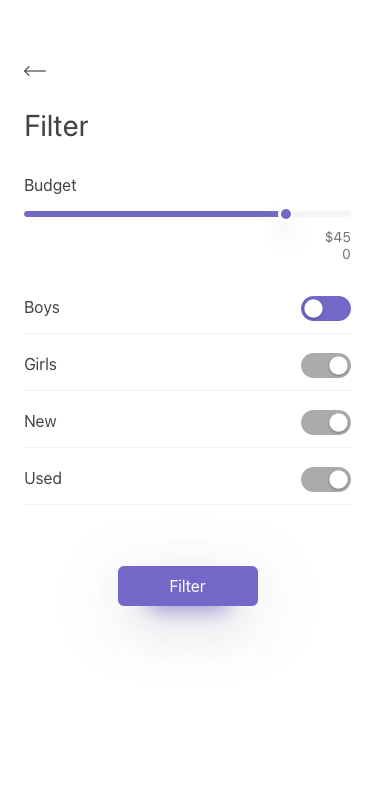
Text in this UI design:
Filter
Used
New
Girls
Boys
Budget
$450
Filter